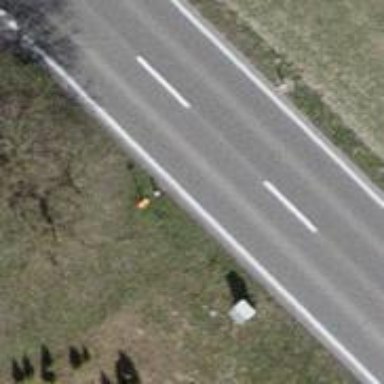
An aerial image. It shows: Pole with roof cover.